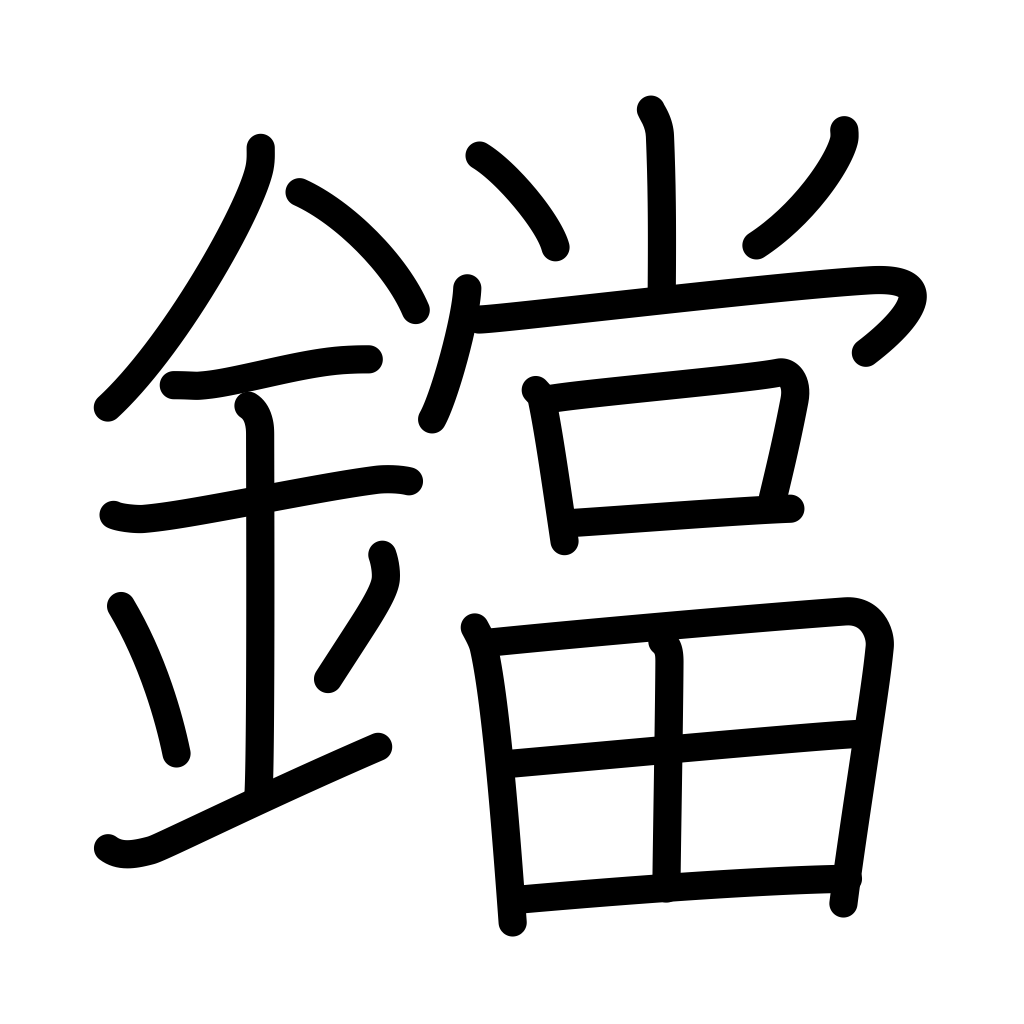
Meaning: chain, tip of a scabbard, flatiron